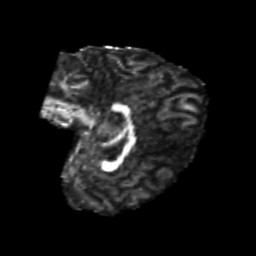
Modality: FA
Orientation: sagittal
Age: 22
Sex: female
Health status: healthy
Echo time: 0.074 s